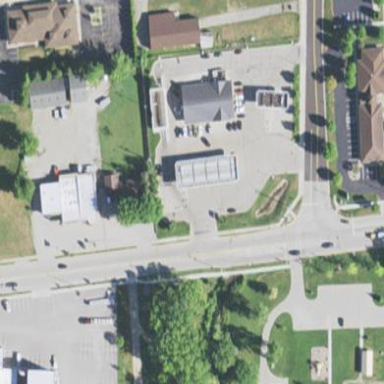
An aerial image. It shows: Fuel station.